Question: How can I imitate clicking on the download button in the website below from an R session and download the TSV table?
<URL>

I know there used to be <URL>. However, I can't really wrap my head around using the latter.
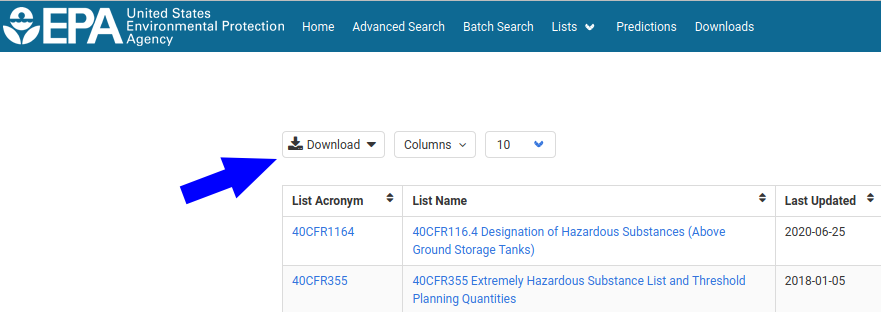
Answer: This site gets the data from a <URL> call :
'''
POST https://comptox.epa.gov/dashboard/graphql
'''
And when you click the download button it sends the same data to another api to format the data and download the tsv.
You can get the data from the API and format it into a tsv file in the first place :
'''
library(httr)
query <- "{
lists {
label
abbreviation
short_description
chemical_count
updated_at
}
}"
r <- POST("https://comptox.epa.gov/dashboard/graphql",
content_type("application/json"),
body = list(
query = query
), encode = "json")
data <- content(r, "parsed")
#add link column
for(i in seq_along(data$data$lists)){
data$data$lists[[i]]$acronym <- paste("https://comptox.epa.gov/dashboard/chemical_lists", data$data$lists[[i]]$abbreviation, sep="/")
}
#convert to dataframe
df <- do.call(rbind.data.frame, data$data$lists)
write.table(df, file = "chemical.tsv", row.names=FALSE, sep=" ", quote = FALSE)
'''
Output of file :
<URL>